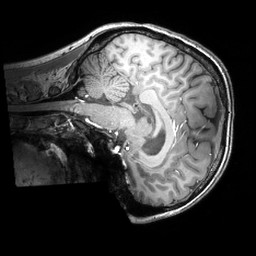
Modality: T1w
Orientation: sagittal
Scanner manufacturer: philips
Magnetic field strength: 7 T
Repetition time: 0.008 s
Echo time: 0.001974 s